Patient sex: M
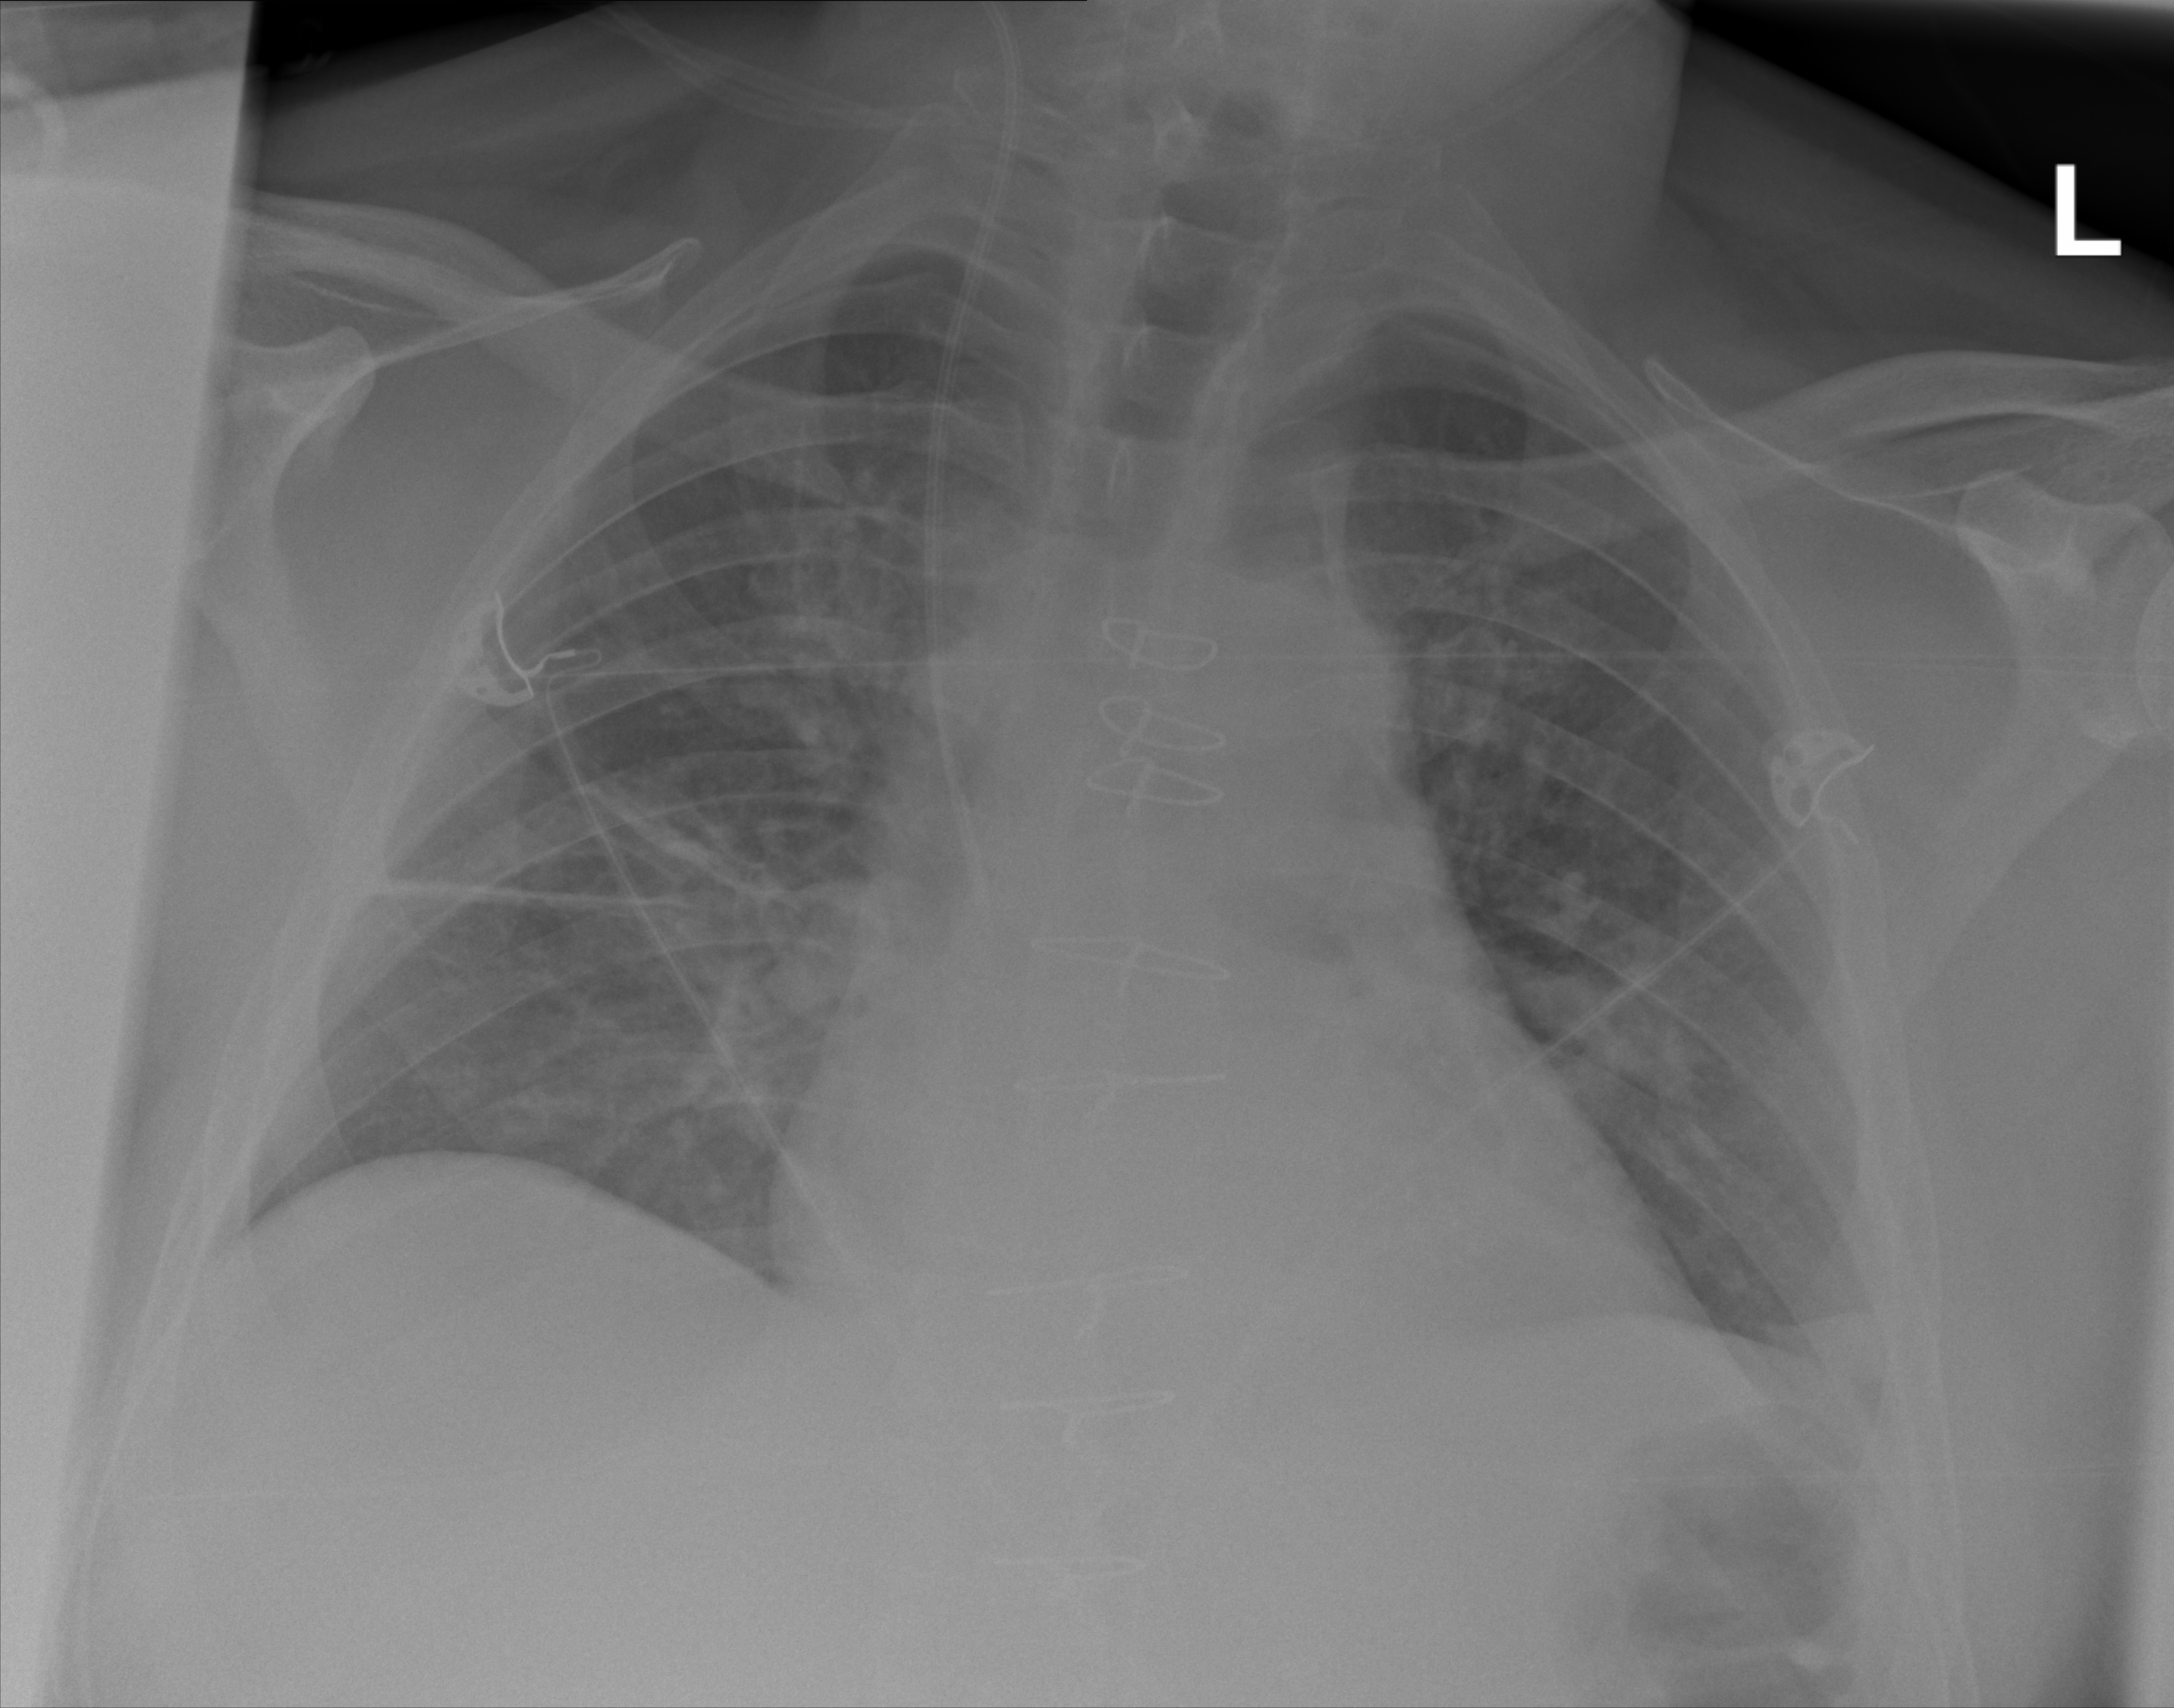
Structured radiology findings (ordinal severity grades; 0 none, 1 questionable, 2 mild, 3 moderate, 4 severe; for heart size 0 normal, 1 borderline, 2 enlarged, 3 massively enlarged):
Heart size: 2
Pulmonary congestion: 2
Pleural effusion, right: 0
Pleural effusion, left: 2
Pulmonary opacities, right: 0
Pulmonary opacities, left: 0
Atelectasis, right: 2
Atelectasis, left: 2